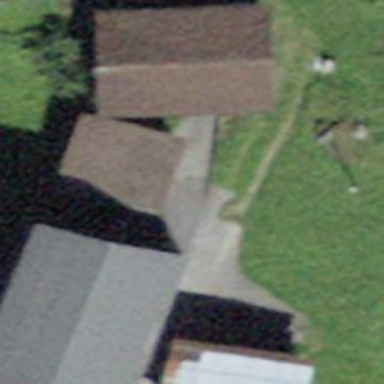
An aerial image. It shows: Isolated dwelling in remote location.